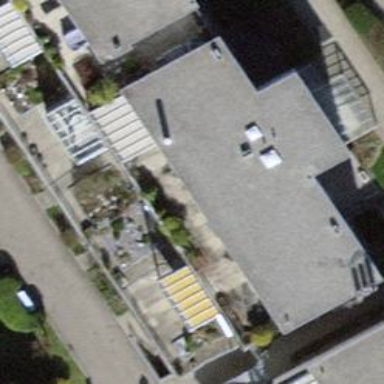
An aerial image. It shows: Apartment building with flat roof design.